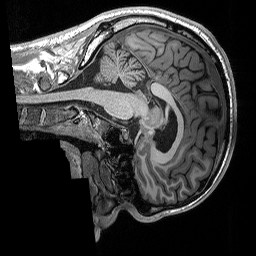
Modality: T1w
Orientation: sagittal
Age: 29
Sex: male
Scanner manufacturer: siemens
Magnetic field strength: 3 T
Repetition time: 2.3 s
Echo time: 0.00298 s